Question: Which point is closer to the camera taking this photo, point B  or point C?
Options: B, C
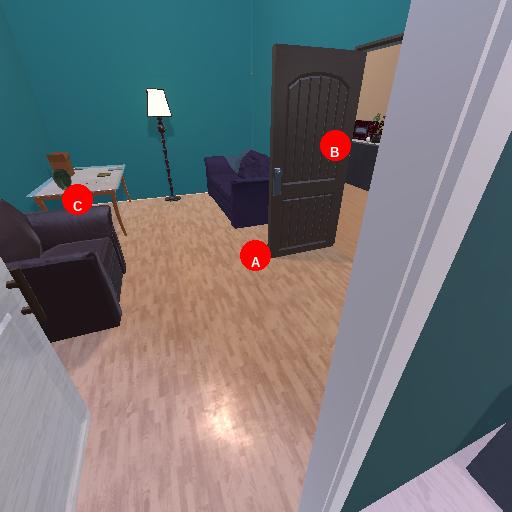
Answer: B